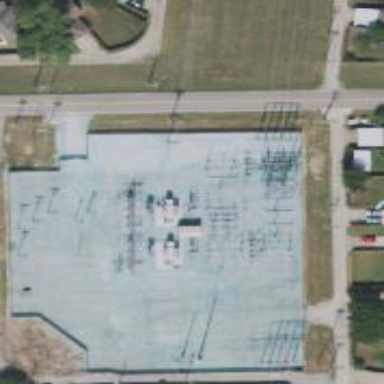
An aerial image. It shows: Outdoor distribution power substation.